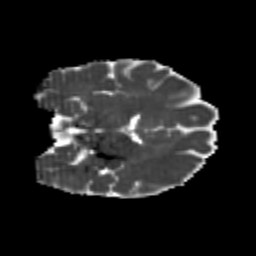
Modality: MD
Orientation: coronal
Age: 25
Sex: female
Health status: healthy
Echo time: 0.074 s